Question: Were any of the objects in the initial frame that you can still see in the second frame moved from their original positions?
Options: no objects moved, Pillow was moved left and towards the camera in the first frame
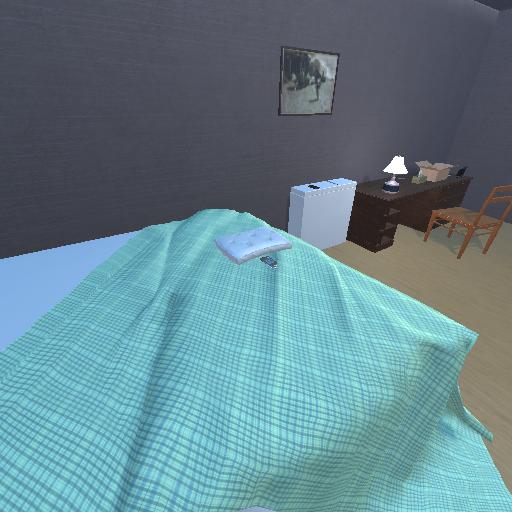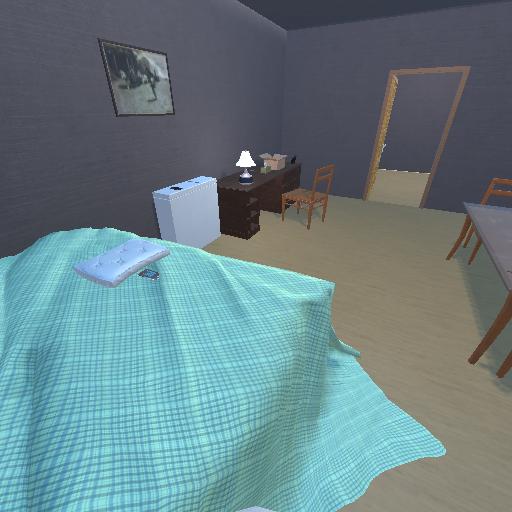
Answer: no objects moved